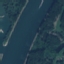
Land use / land cover class: River